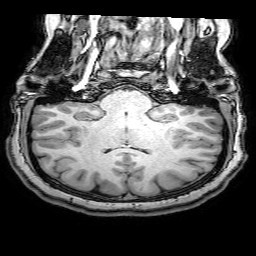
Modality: T1w
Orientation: sagittal
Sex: female
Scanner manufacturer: philips
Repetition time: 0.008137 s
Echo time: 0.00372 s